Point out the variations between the two images.
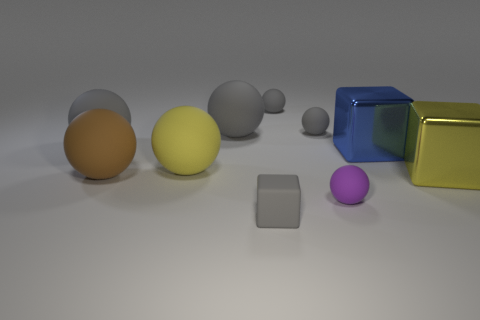
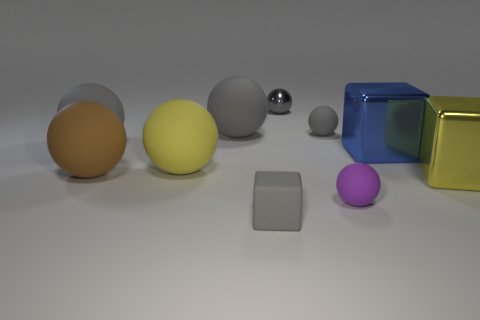
the small gray rubber ball to the left of the small gray matte block became metal
the tiny gray rubber sphere that is on the left side of the gray rubber block turned metal
the small gray matte ball that is on the left side of the tiny matte block became metallic